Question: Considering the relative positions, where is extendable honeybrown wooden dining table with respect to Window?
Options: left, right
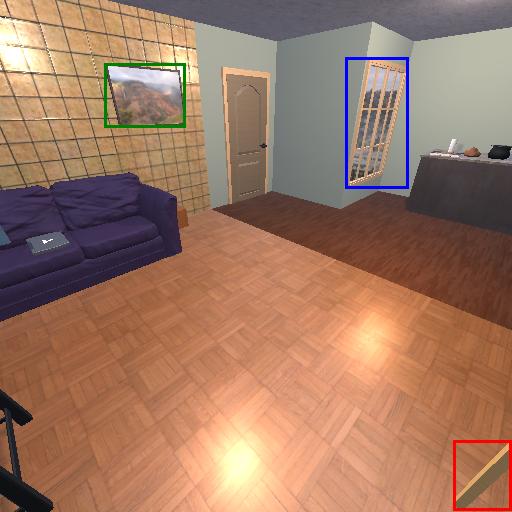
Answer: left